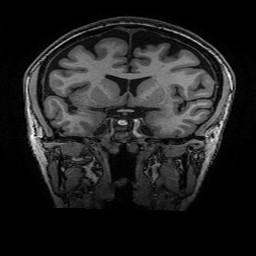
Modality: T1w
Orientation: sagittal
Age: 64
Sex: female
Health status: healthy
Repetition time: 2.53 s
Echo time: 0.0034 s